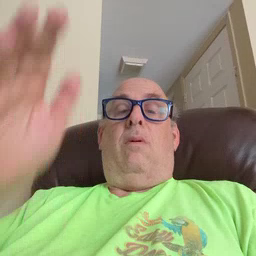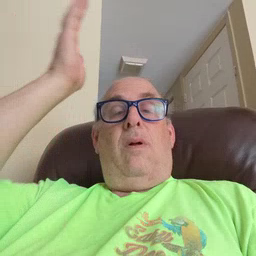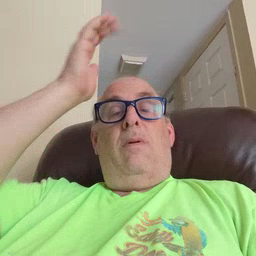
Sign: garbage